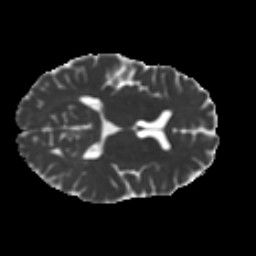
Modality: MD
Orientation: axial
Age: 29
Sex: female
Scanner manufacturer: ge
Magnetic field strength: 3 T
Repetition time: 7.8 s
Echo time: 0.0606 s